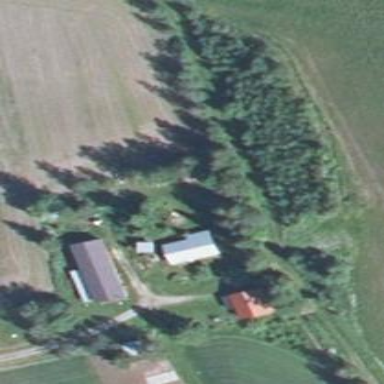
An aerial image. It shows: Farmyard area.